Field crop: maize
Growth stage: 2
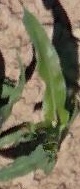
Species: maize